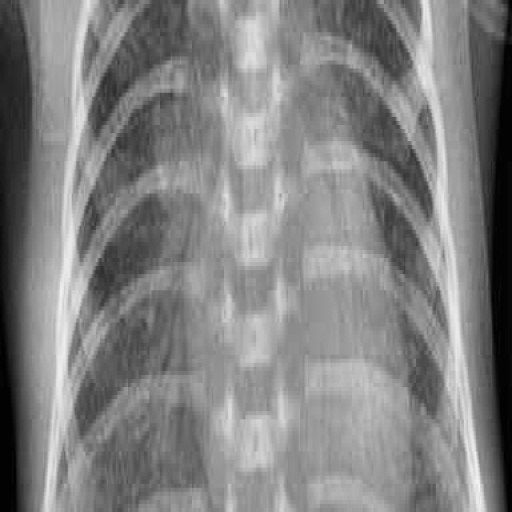
Finding: PNEUMONIA